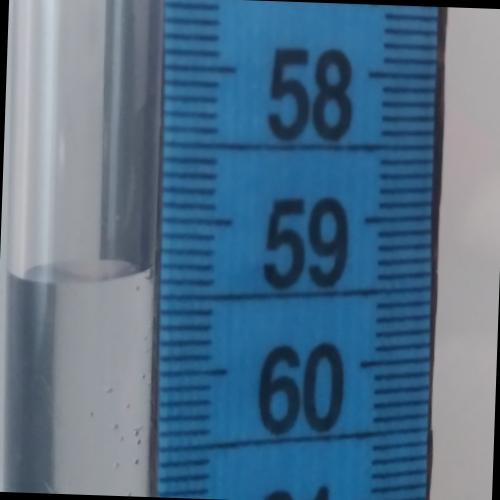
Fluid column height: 59.3 cm